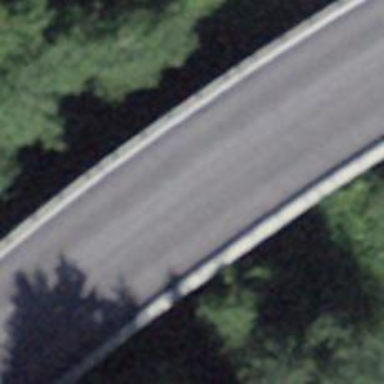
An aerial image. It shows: Asphalt road on secondary bridge.